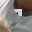
Label: 7